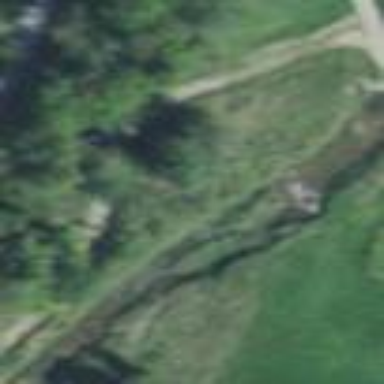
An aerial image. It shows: Rough grassy area used for golf.